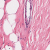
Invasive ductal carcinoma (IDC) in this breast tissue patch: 0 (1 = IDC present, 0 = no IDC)